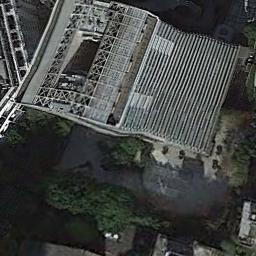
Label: commercial_area